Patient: sex F, age 60
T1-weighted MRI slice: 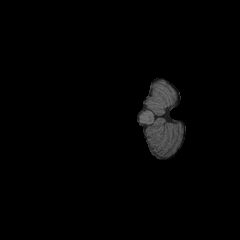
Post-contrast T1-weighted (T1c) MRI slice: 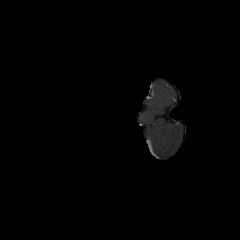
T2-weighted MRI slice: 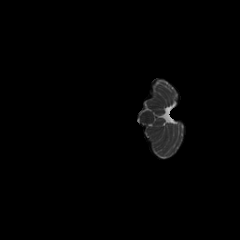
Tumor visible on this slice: no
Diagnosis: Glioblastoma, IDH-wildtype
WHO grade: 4